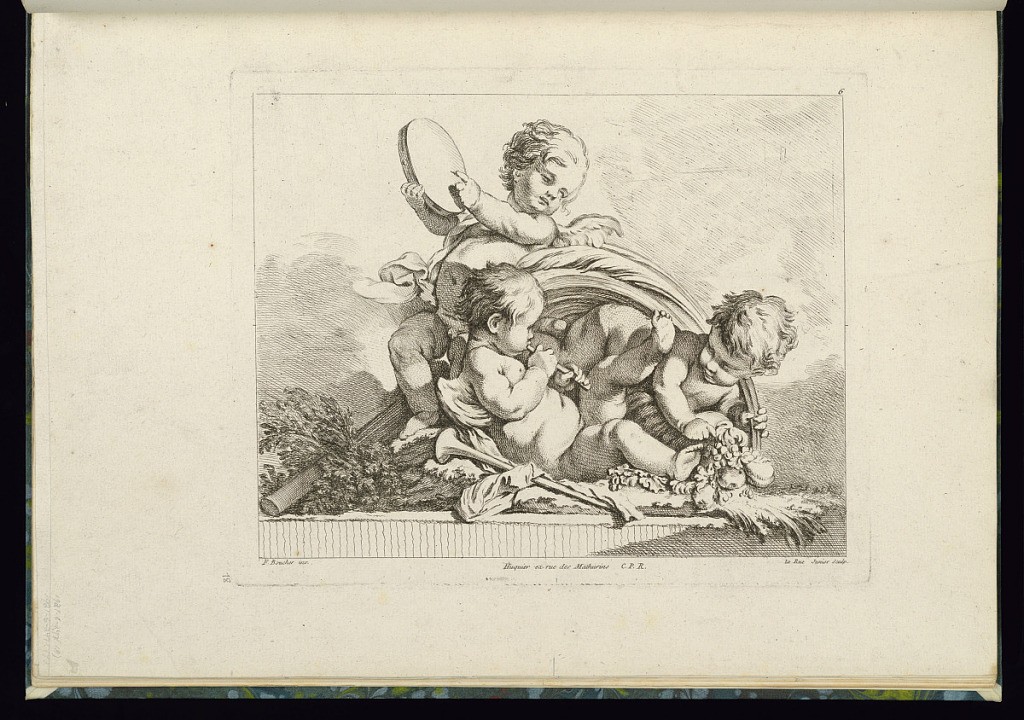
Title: Three Putti
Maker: François Boucher, French, 1703–1770
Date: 1749–61
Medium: Etching on laid paper
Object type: Print
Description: Three putti sitting together amongst foliage and fruit. The one to the right holds palm branches, the one in the foreground plays a small flute, and the other putto behind plays the tambourine. The plate is signed and numbered.